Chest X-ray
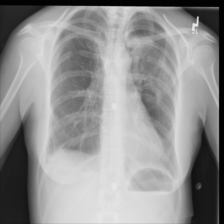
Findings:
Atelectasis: negative
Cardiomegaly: negative
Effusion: negative
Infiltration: negative
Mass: negative
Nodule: negative
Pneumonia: negative
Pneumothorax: positive
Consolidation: negative
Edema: negative
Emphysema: negative
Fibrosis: negative
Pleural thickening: negative
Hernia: negative